RGB frame:
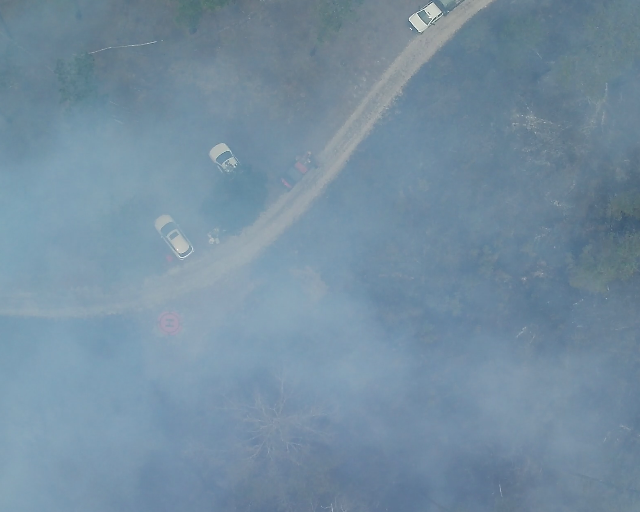
Thermal frame:
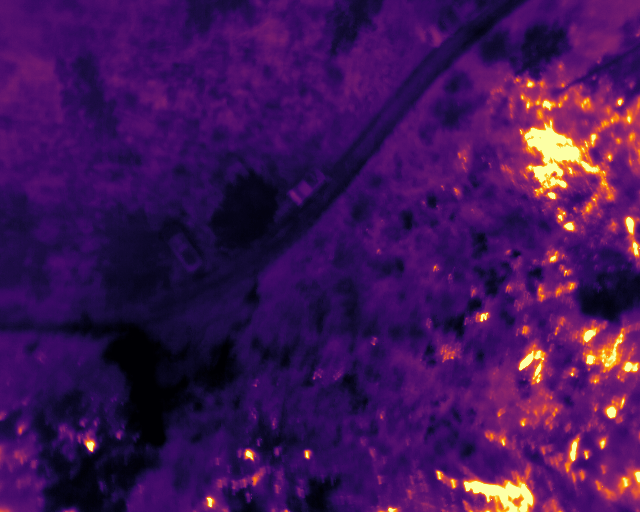
Captured: 2026-02-26 03:11:31
Pixels at or above 80 °C: 3748 (fraction of frame: 0.01144)